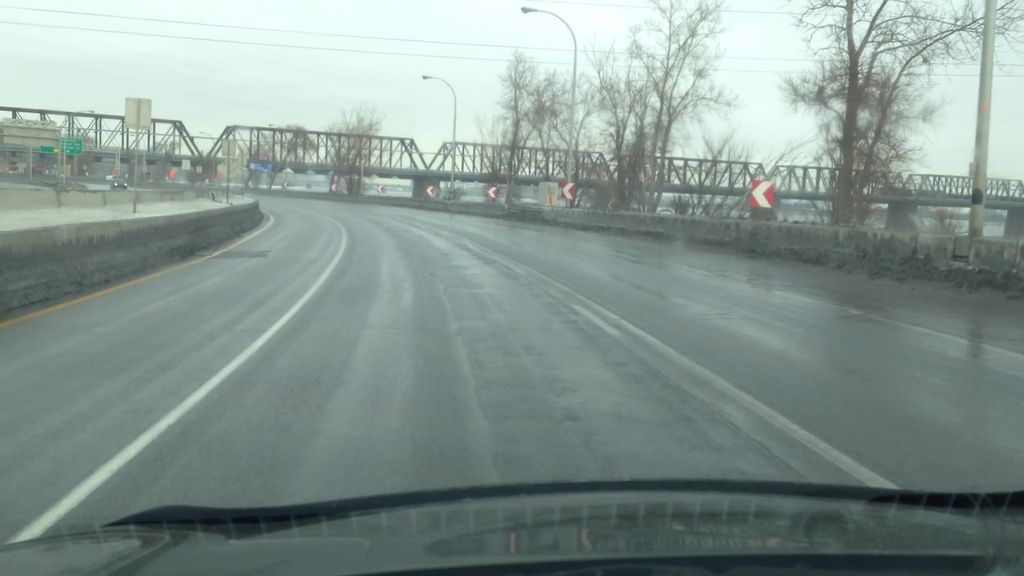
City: montreal